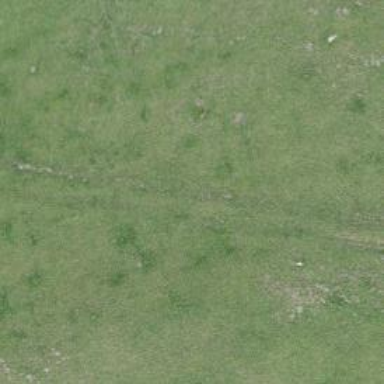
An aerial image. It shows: Track with very rough surface.